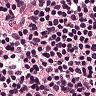
Metastatic tissue present: no